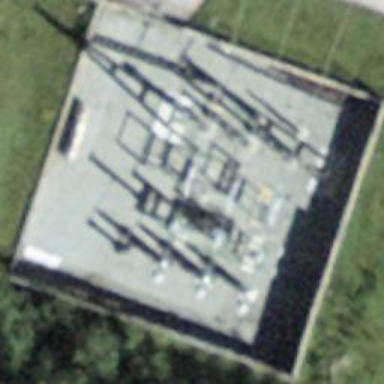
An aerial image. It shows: Power substation.